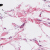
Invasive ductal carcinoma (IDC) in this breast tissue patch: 0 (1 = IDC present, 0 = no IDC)